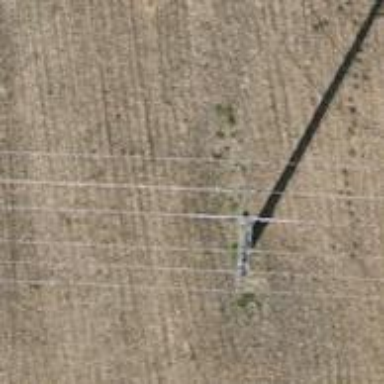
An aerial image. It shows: Power line in the image.